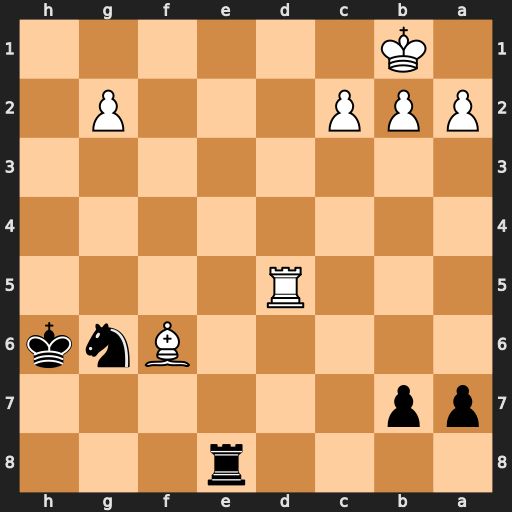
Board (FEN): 4r3/pp6/5Bnk/3R4/8/8/PPP3P1/1K6
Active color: b
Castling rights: -
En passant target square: -
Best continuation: Re1+ Rd1 Rxd1#